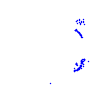
Particle: proton